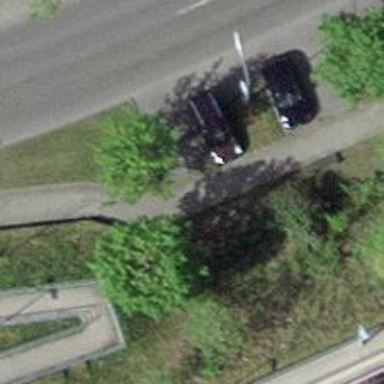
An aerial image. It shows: Sidewalk along the path.